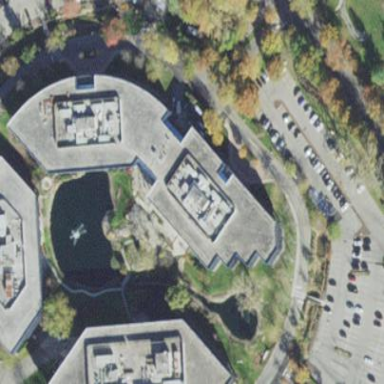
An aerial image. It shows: Office building.